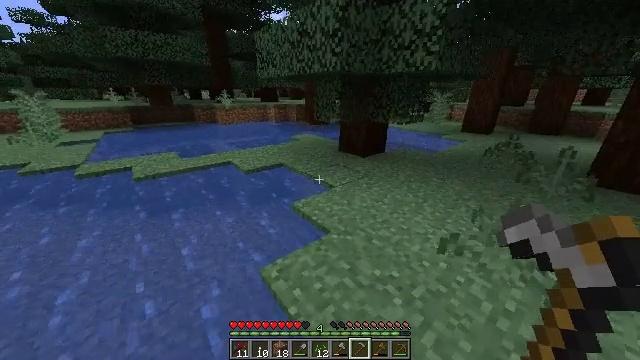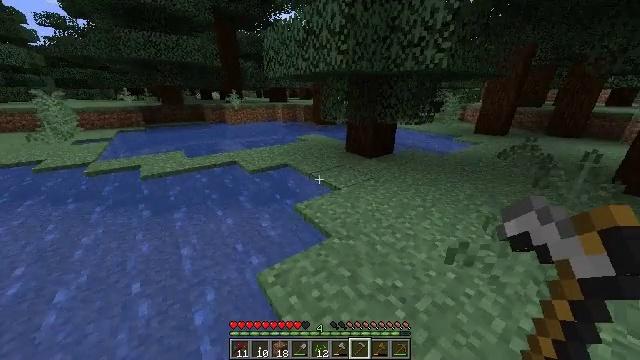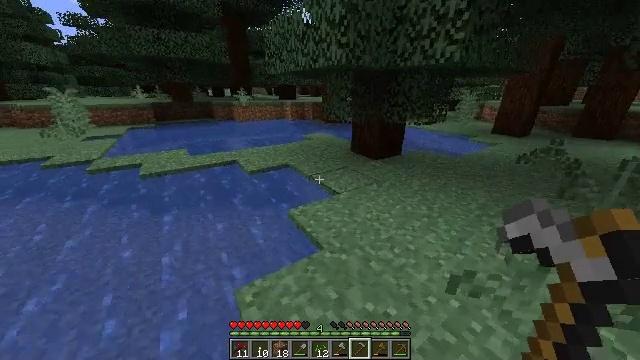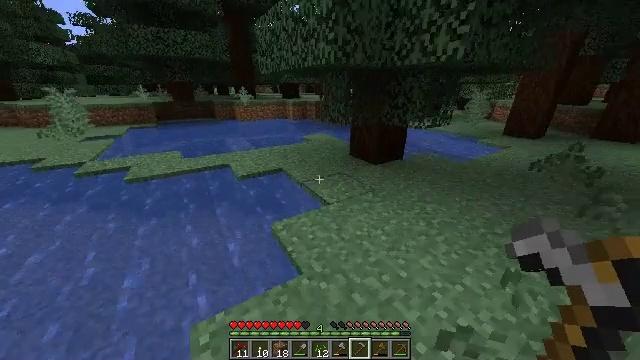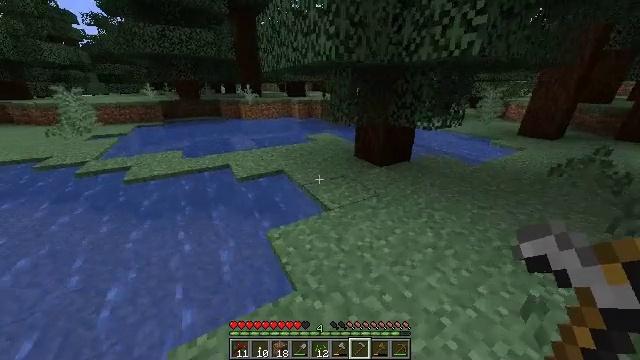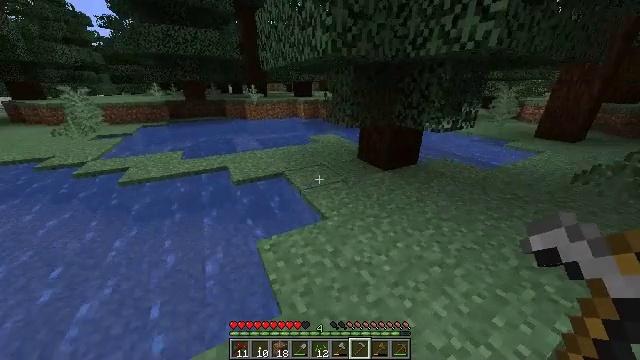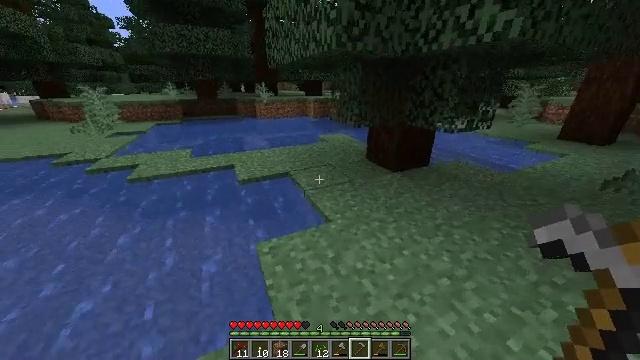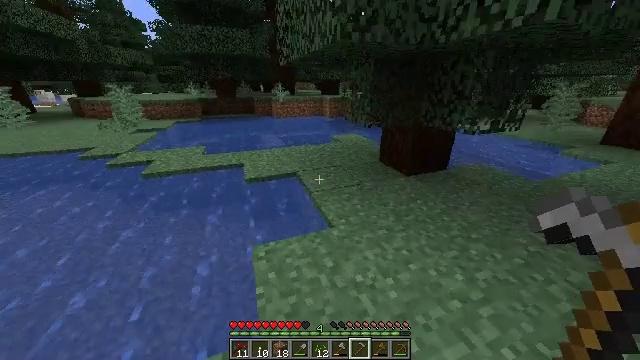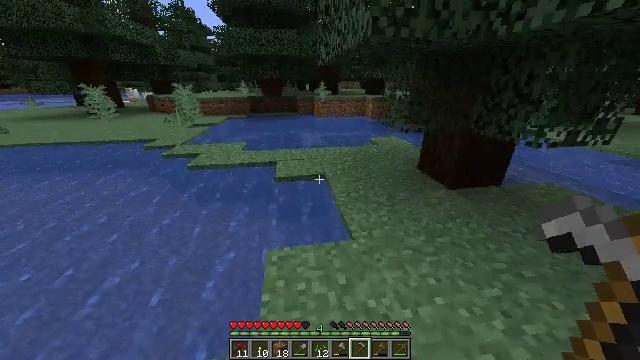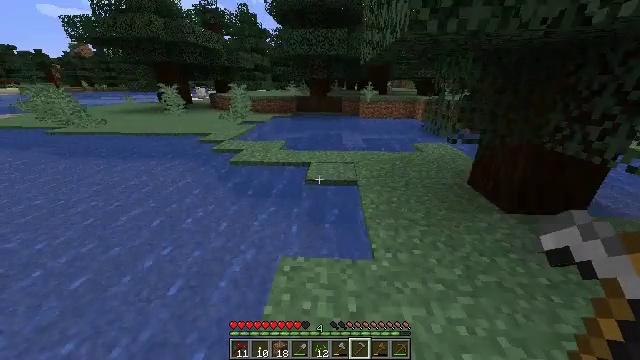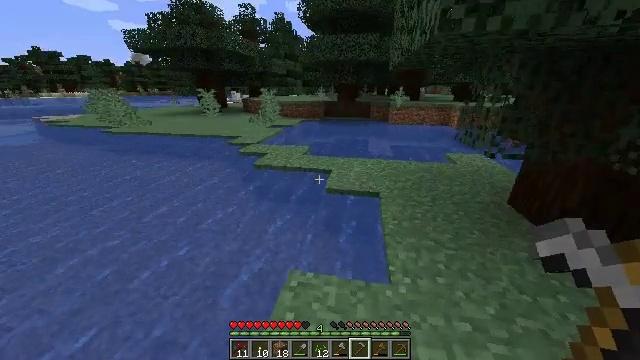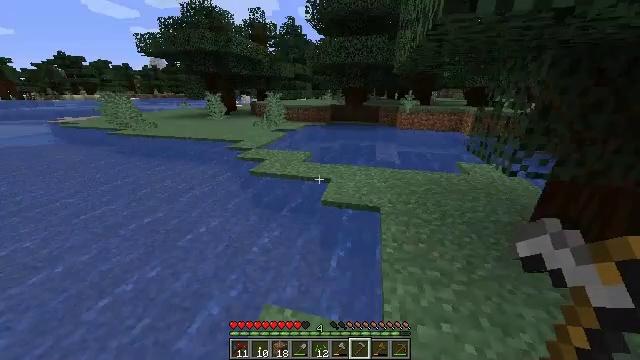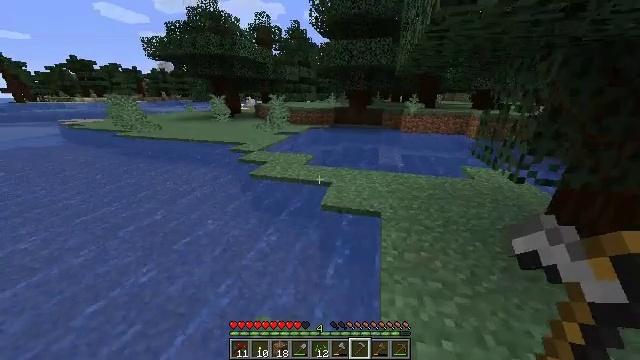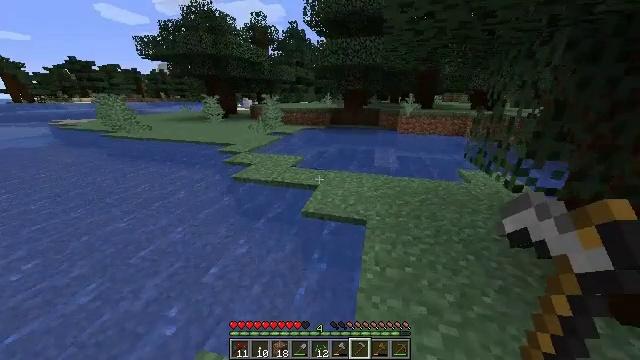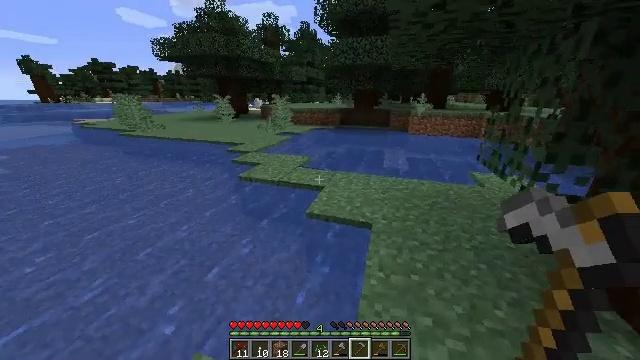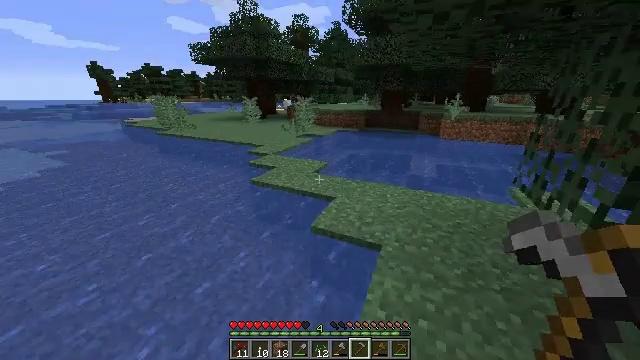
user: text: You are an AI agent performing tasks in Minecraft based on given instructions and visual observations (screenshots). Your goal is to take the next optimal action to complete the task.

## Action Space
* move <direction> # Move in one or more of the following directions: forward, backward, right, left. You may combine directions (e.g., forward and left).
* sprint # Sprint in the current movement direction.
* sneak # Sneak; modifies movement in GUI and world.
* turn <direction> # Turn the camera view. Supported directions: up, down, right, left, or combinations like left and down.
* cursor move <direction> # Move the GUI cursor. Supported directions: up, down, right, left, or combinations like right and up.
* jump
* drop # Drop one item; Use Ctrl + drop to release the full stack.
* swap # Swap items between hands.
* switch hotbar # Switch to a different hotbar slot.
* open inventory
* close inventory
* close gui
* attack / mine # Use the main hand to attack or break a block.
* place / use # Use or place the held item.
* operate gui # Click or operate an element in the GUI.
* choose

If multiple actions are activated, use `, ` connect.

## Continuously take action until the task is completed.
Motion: motion action
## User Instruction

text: Gather fern from the ground.
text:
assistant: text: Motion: move forward and move right, turn left
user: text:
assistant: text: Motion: move forward and move right, turn left
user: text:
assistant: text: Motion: move forward and move right, turn left
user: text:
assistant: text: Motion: move forward, turn left
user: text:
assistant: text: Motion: move forward and move right, turn left
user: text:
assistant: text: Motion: move forward and move right, turn left
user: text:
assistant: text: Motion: move forward and move right, turn left
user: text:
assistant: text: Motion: move forward and move right, turn left
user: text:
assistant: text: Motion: move forward, turn left
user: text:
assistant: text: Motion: move forward, turn left and up
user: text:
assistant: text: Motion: move forward and move right, turn left
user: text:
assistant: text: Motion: move forward and move right, turn left
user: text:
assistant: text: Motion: move forward and move right
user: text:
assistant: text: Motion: move forward and move right, turn left
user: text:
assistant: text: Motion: move forward and move right, turn left
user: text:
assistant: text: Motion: move forward and move right, turn left
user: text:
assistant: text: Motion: move forward and move right, turn left
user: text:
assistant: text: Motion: move forward and move right, turn left
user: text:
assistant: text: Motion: move forward and move right, turn left
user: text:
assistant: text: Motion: move forward, turn left
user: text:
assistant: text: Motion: move forward, turn left
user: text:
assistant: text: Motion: move forward, turn left
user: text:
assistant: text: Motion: move forward and move right
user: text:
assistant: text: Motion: move forward and move right
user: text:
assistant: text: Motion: move forward and move right
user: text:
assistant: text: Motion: move forward and move right
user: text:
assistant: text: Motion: move forward and move right
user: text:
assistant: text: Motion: move forward
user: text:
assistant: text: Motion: move forward
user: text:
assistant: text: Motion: move forward